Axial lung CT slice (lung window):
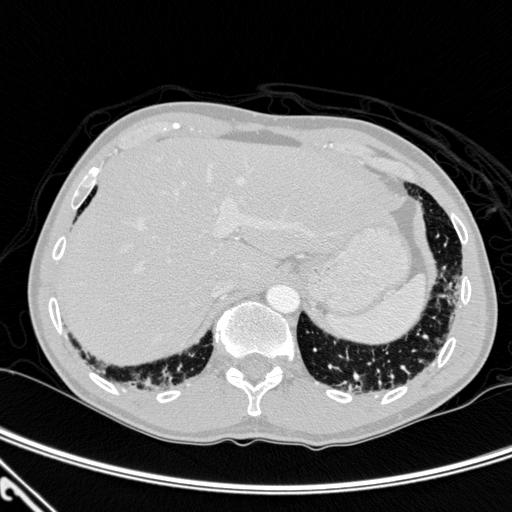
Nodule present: no